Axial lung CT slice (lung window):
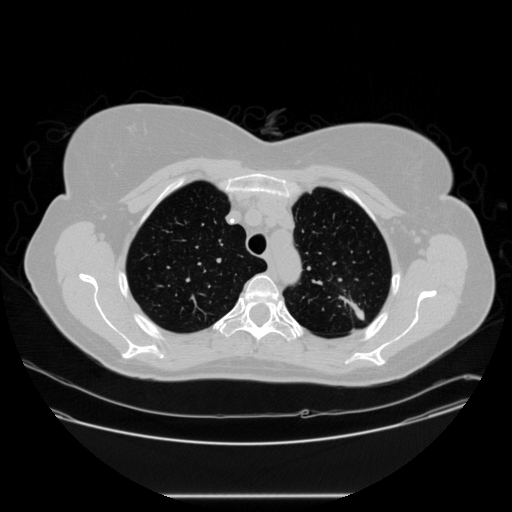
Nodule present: no